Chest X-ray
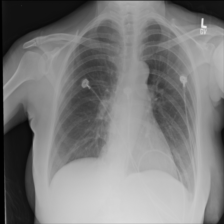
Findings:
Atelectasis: negative
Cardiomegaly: negative
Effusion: negative
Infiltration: negative
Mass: negative
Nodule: negative
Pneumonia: negative
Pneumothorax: negative
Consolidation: negative
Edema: negative
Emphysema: negative
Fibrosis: negative
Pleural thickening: negative
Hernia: negative